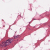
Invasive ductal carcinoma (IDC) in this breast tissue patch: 0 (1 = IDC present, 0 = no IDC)